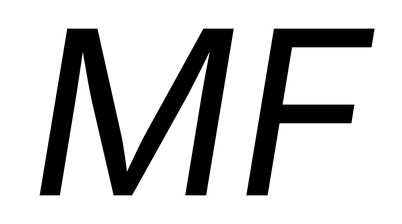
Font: Inter-Italic_Italic